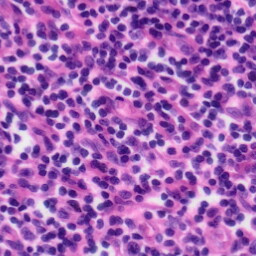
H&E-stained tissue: Tonsil